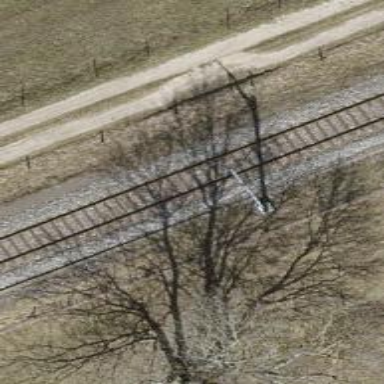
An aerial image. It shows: Catenary mast for power lines.